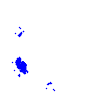
Particle: electron